Aerial crown-view tile of a tropical tree (Barro Colorado Island, Panama), acquired 20241112:
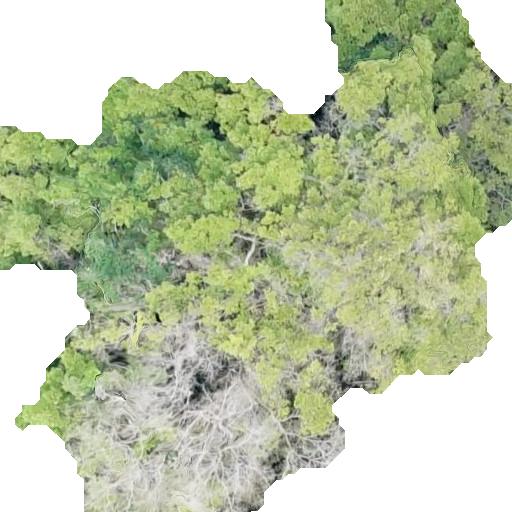
Species: Terminalia amazonia
GBIF accepted scientific name: Terminalia amazonica
Crown area: 306.631 m²